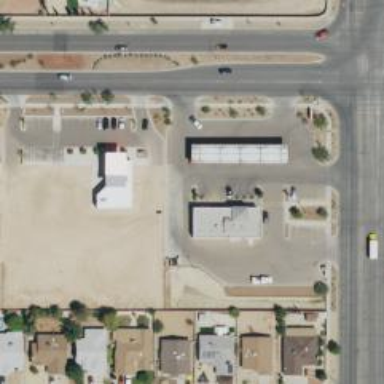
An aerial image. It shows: Convenience shop.